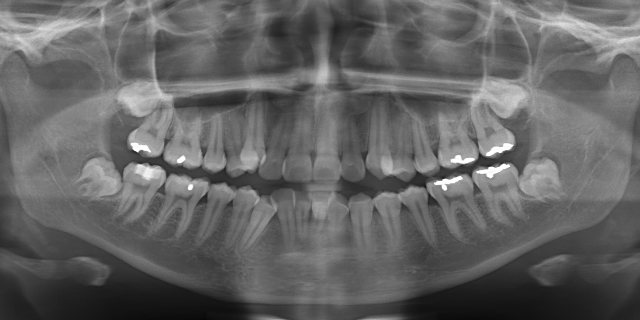
adult